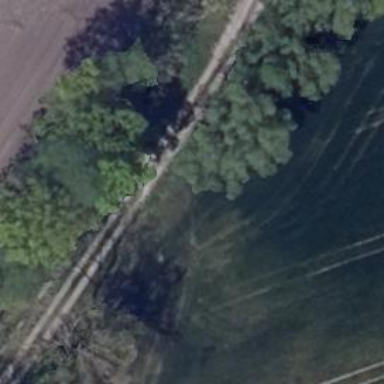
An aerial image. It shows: Row of trees in natural setting.